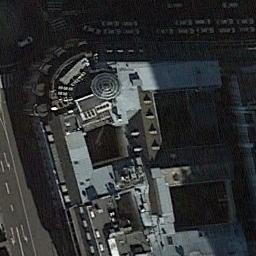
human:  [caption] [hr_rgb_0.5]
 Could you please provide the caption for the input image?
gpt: A church with a gray roof, Many trees and a road around the church, Many cars on the road .

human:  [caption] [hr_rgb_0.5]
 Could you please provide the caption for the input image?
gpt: The church is next to a road with many cars .

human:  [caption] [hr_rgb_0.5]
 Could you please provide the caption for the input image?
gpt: This is a church  It has a roof like a spider's web .

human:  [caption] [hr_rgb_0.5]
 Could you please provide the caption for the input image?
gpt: The church with a circular dome has four yards .

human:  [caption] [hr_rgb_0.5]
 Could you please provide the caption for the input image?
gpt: Many cars are near the church .